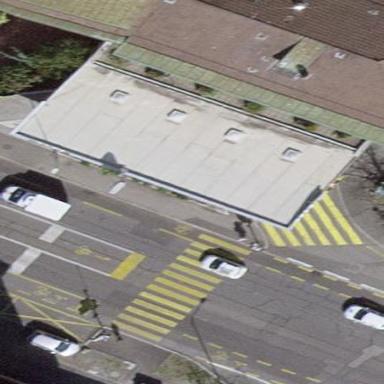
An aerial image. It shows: View of roof of building.